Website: bh-photo
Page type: newsletter-management
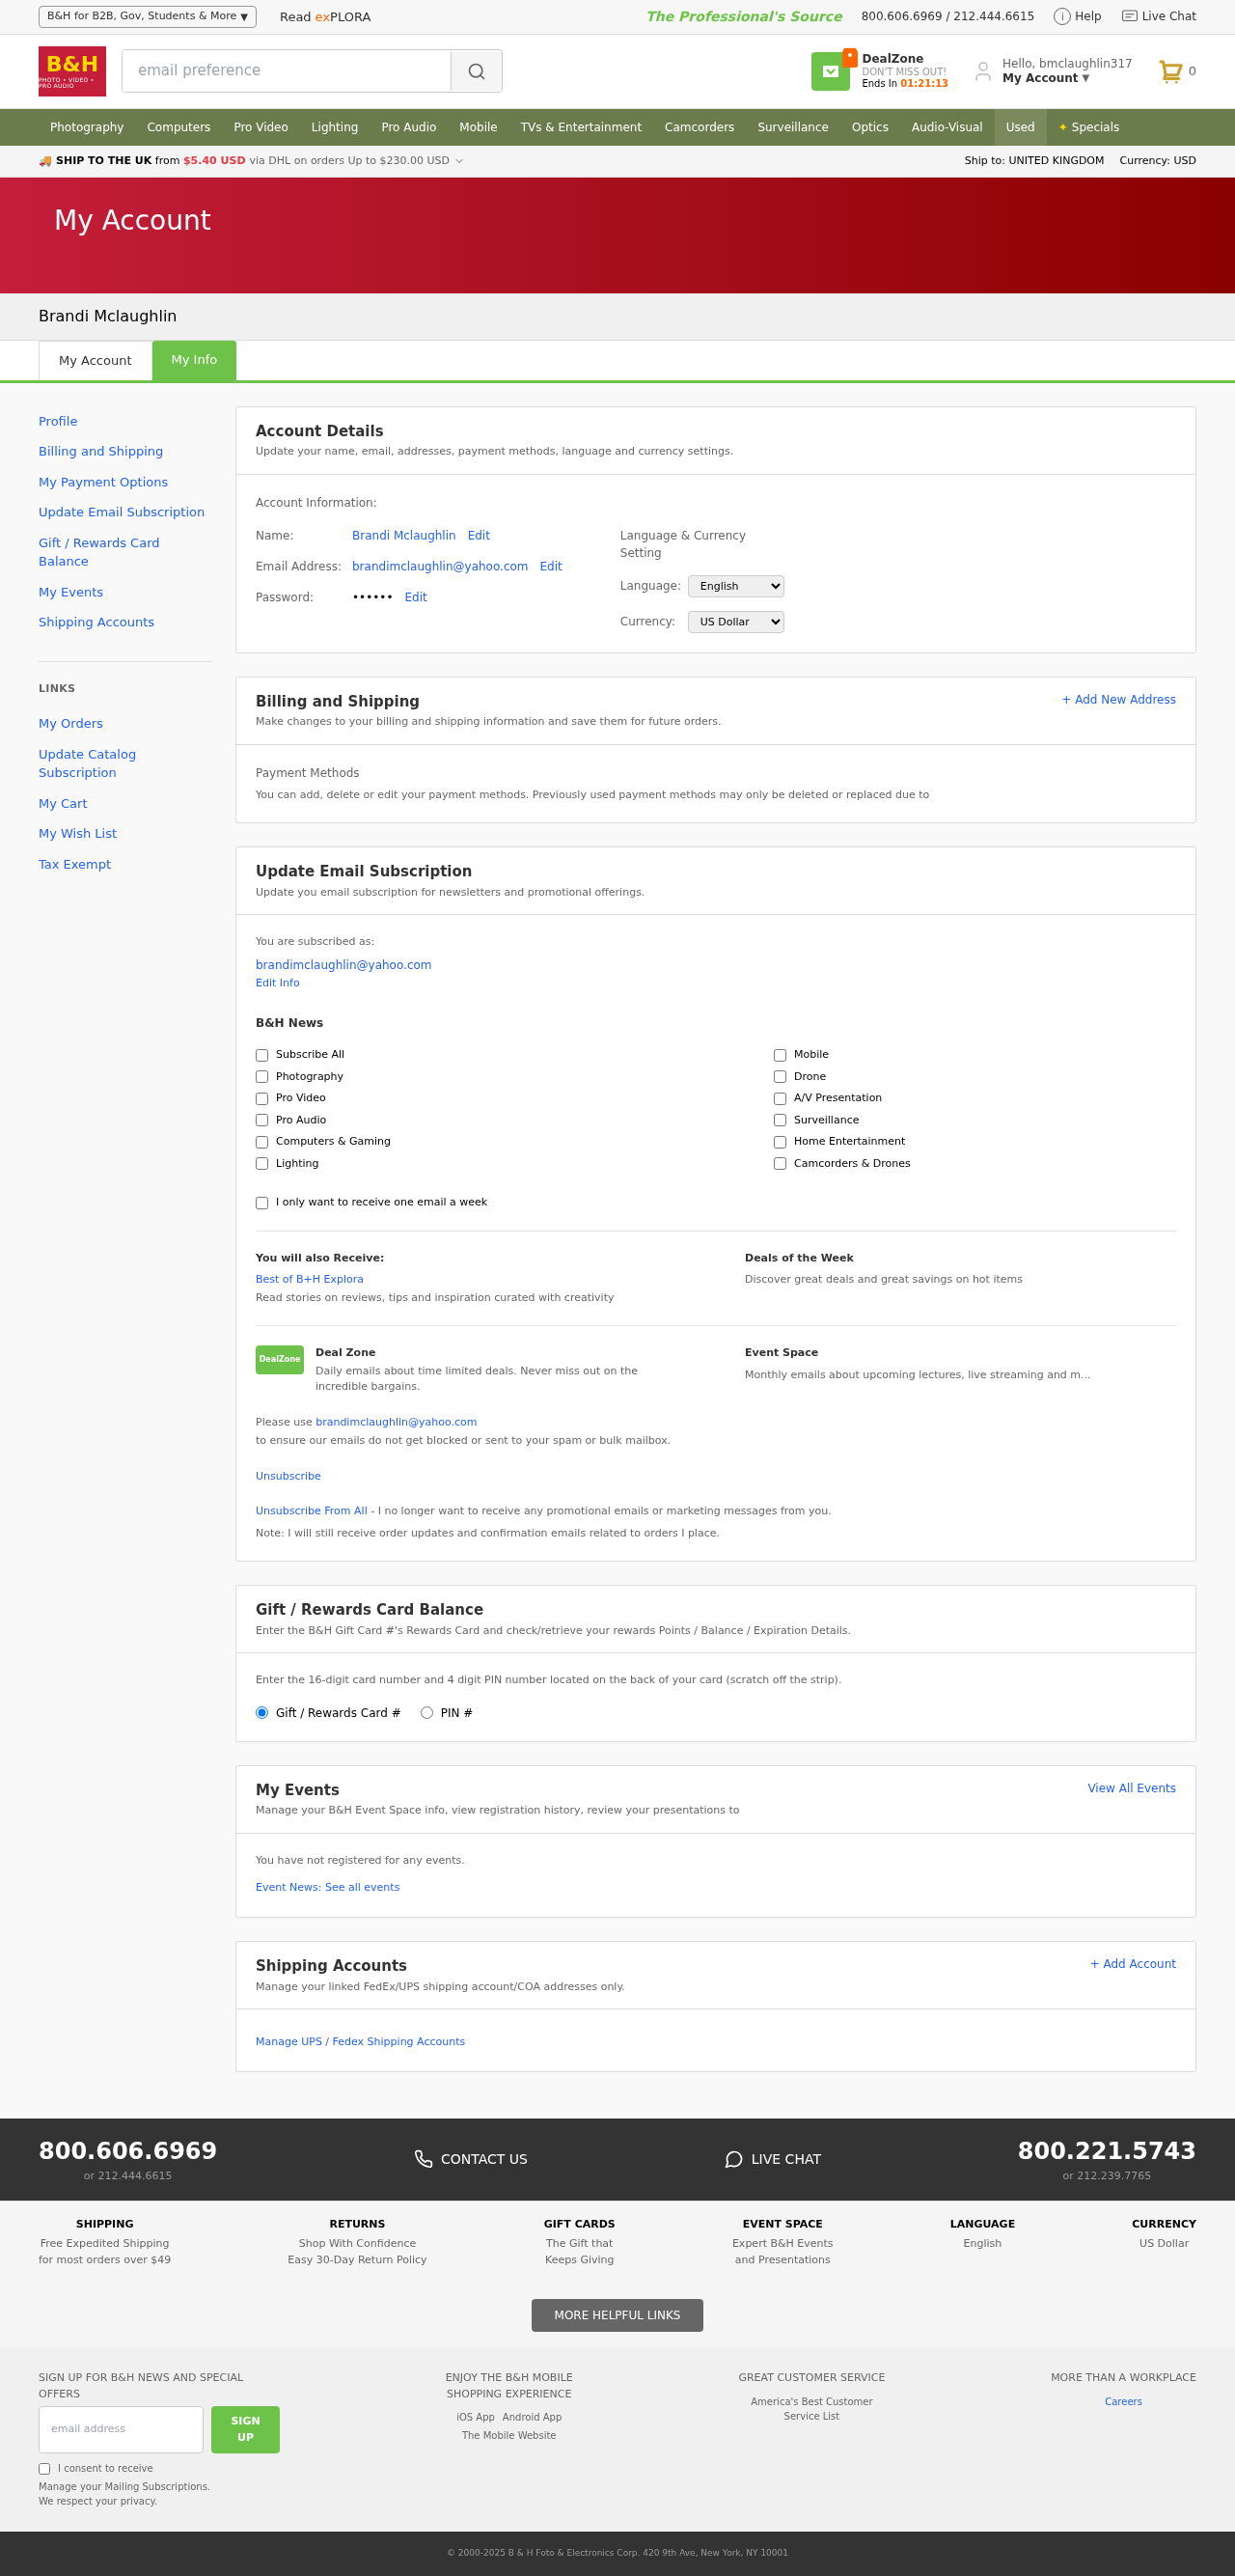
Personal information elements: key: PII_EMAIL
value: brandimclaughlin@yahoo.com
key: PII_FULLNAME
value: Brandi Mclaughlin
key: PII_LOGIN_USERNAME
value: bmclaughlin317
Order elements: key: ORDER_NUM_ITEMS
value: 0
Search elements: key: HEADER_SEARCH
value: email preference